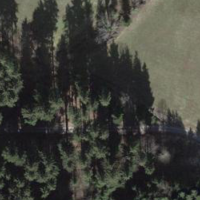
EUNIS habitat code: 43
Species observed at this site:
Vaccinium myrtillus